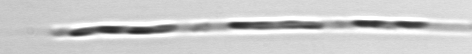
Label: Leptocylindrus